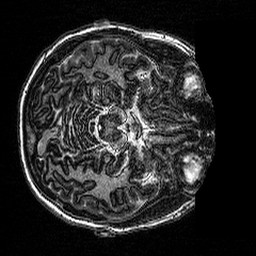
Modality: MP2RAGE
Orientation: axial
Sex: female
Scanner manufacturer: siemens
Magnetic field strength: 3 T
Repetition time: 5 s
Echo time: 0.00292 s